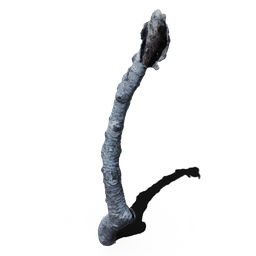
Label: nature